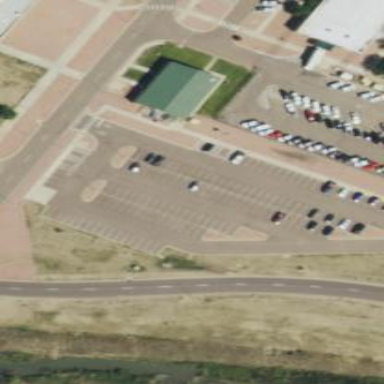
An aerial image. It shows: Parking area.